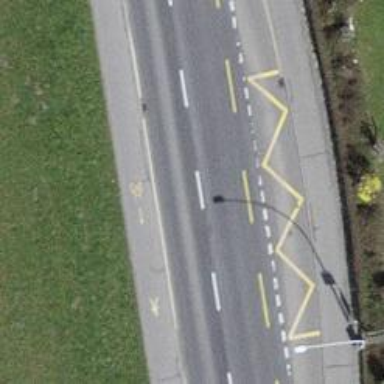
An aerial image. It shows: Bus stop equipped with public transport stop position.